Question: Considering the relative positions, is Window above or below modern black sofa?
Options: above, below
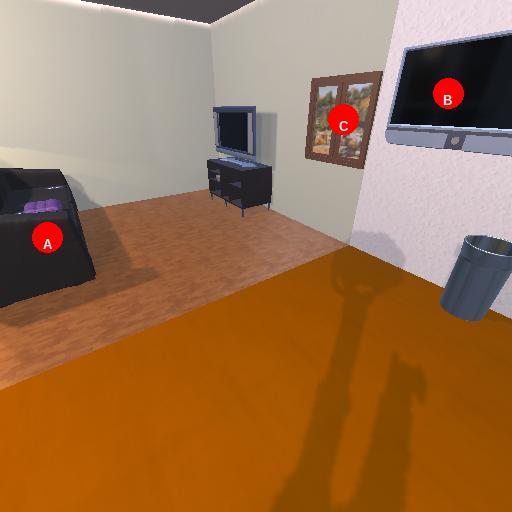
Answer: above